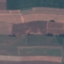
Label: AnnualCrop